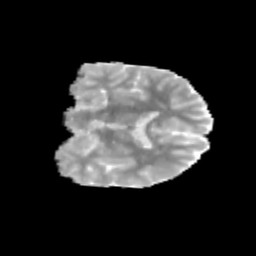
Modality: MD
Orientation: coronal
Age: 11
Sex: male
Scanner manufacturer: siemens
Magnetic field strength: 3 T
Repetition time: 3.8 s
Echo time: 0.07 s